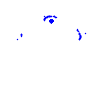
Particle: pion